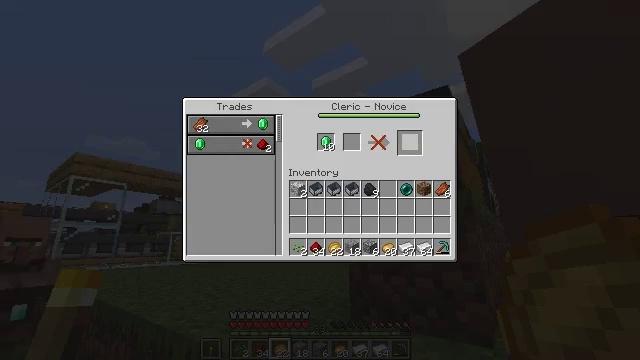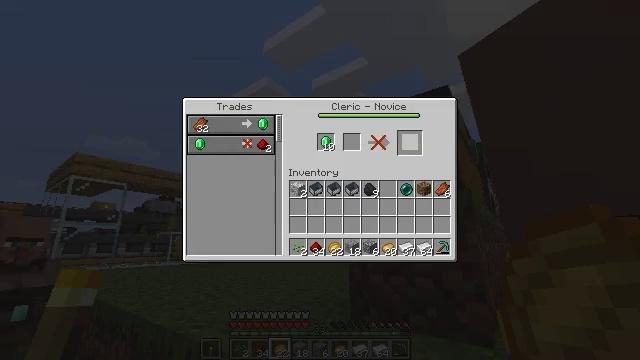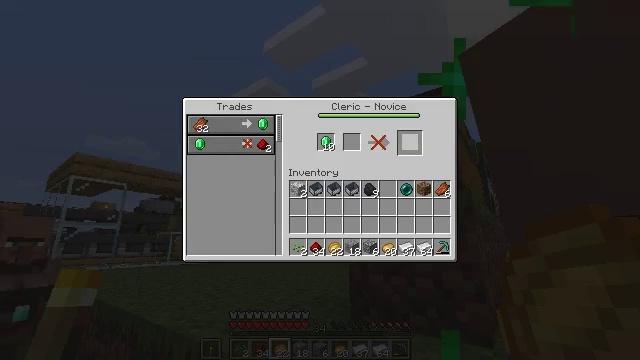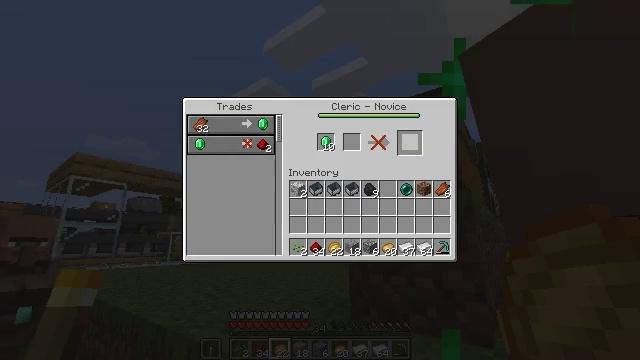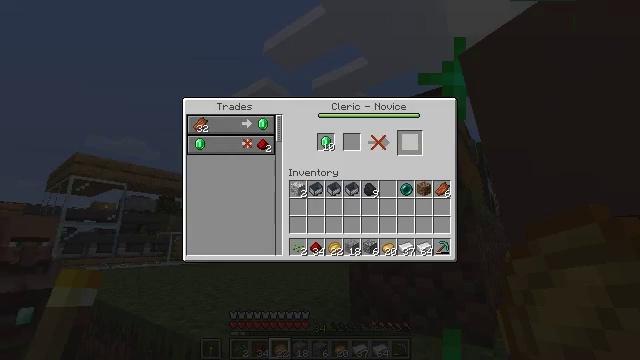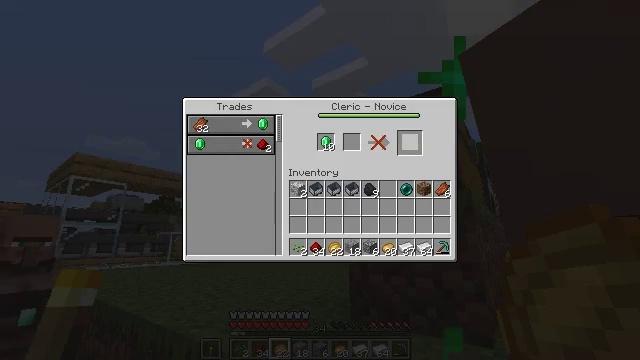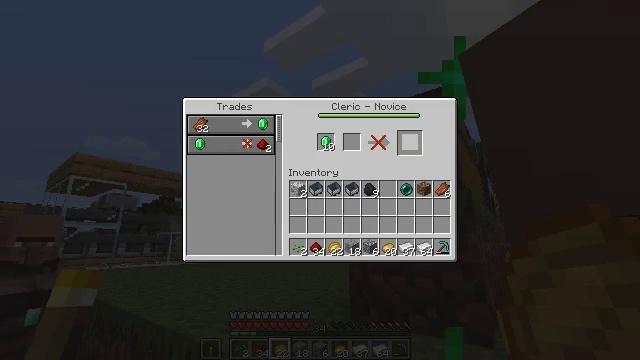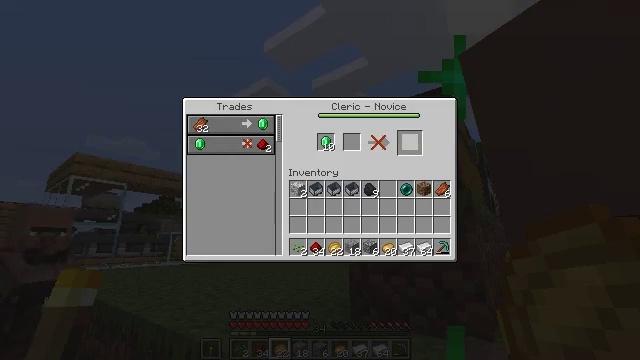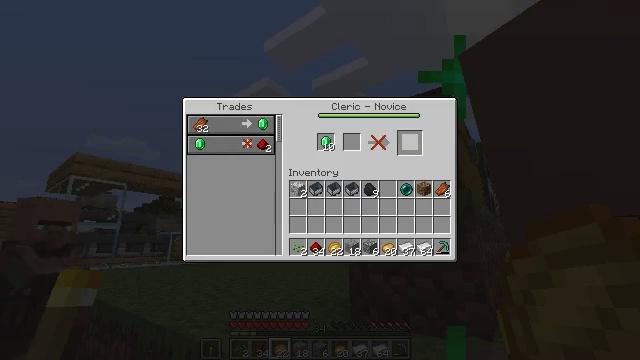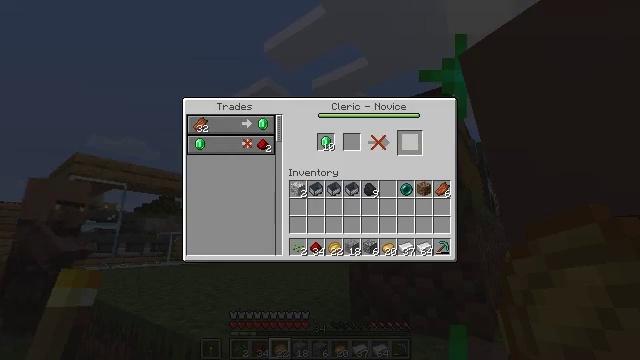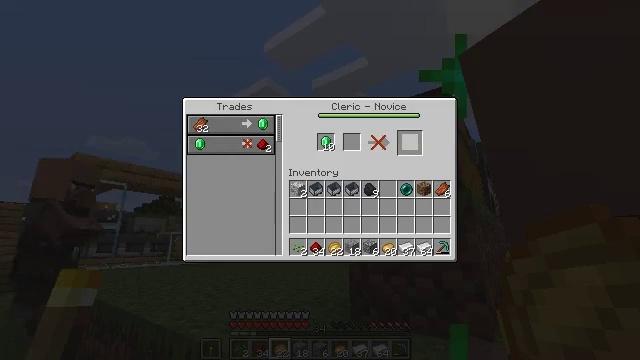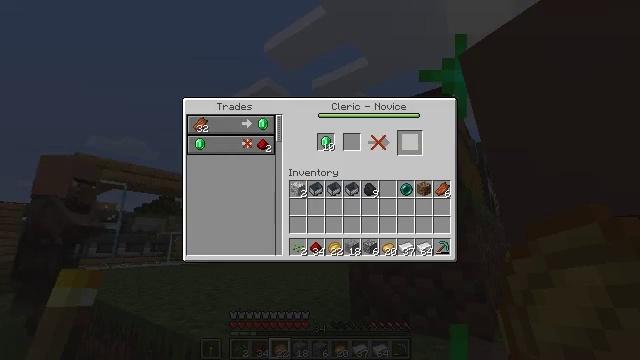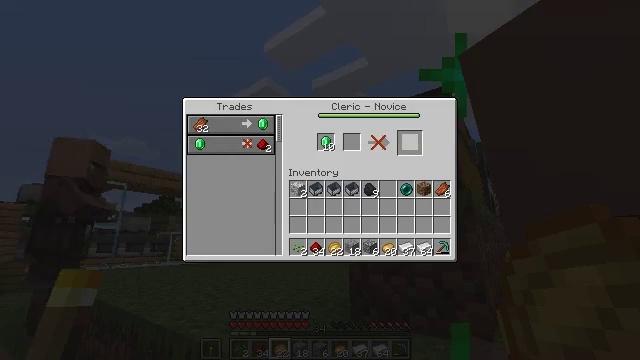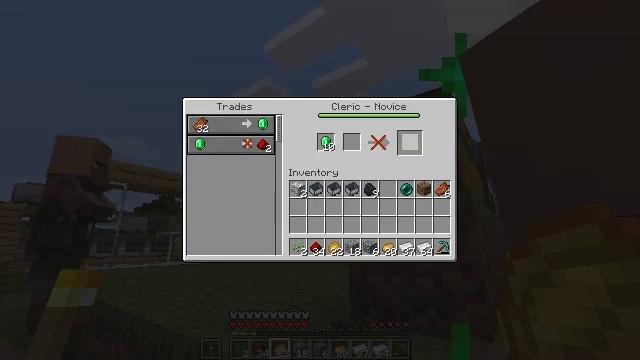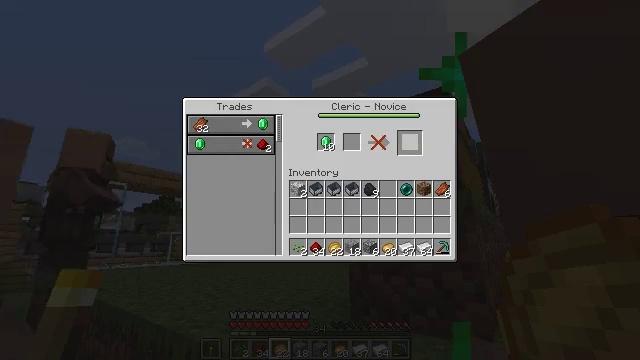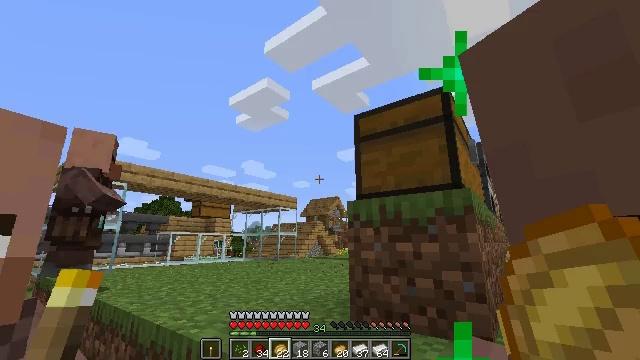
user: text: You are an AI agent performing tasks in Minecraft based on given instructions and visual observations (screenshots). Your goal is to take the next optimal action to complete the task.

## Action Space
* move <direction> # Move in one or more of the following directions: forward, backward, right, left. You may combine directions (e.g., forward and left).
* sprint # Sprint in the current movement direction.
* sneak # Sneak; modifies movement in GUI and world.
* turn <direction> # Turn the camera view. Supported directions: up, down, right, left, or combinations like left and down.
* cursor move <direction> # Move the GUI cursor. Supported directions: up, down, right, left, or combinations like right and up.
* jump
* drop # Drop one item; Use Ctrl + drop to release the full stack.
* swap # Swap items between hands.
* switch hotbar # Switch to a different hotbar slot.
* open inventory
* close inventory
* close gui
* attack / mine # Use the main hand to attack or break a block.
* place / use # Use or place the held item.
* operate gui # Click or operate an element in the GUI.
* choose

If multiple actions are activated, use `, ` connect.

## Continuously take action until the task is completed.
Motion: motion action
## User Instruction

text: Craft multiple lapis lazuli in the crafting table.
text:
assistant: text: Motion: sneak, open gui
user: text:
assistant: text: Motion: sneak
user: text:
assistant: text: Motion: sneak
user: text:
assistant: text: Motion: sneak
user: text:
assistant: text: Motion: sneak
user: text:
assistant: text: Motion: sneak
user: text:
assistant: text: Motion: sneak
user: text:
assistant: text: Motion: sneak
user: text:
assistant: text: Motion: sneak
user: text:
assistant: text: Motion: sneak
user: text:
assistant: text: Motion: no_op
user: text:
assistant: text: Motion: no_op
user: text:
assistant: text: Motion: no_op
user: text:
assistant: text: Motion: no_op
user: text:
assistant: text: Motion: no_op
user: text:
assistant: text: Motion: close gui
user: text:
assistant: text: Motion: no_op
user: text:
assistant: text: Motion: turn right
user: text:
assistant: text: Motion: turn right and down
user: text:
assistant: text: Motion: turn right
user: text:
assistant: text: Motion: turn right
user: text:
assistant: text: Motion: turn right and up
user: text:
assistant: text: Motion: turn right
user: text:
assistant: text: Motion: turn right
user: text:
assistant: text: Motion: no_op
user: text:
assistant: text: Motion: no_op
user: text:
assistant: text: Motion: no_op
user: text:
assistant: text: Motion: move right
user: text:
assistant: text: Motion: move right, turn left
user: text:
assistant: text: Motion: move right, turn left and down